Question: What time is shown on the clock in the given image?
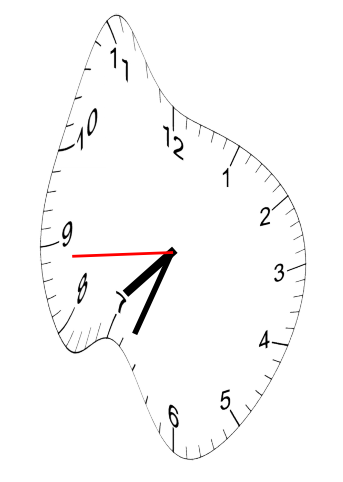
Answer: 07:33:44